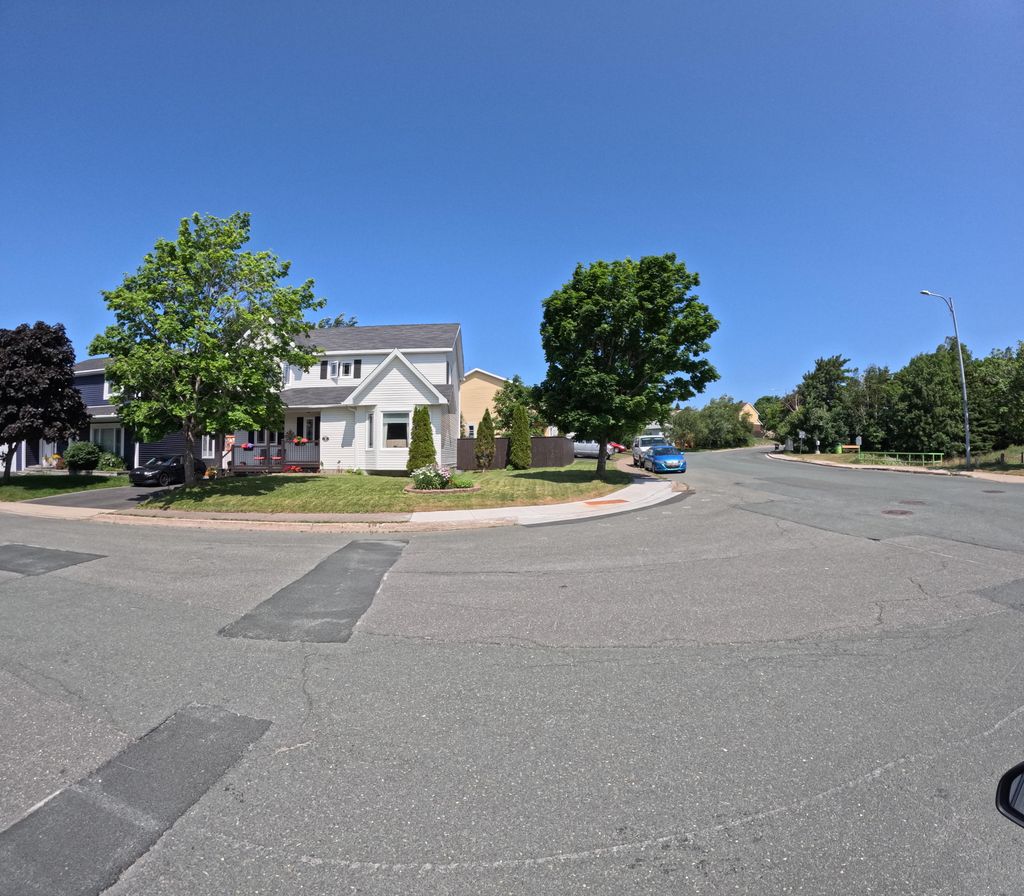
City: st_johns